Field crop: maize
Growth stage: 2
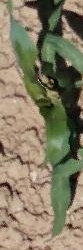
Species: maize